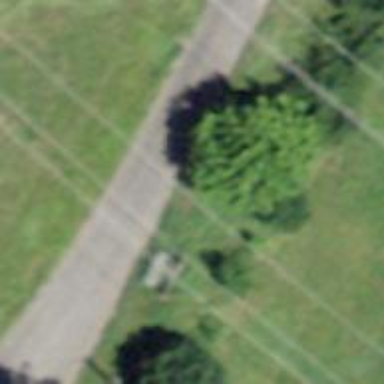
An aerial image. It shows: Single tag "natural: tree."